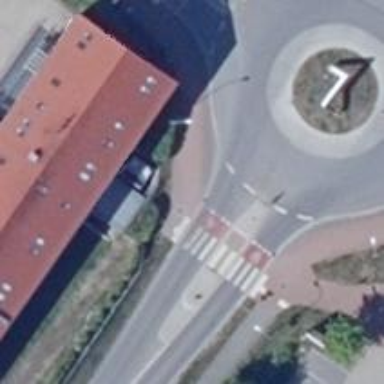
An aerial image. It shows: Secondary road with cycle track.